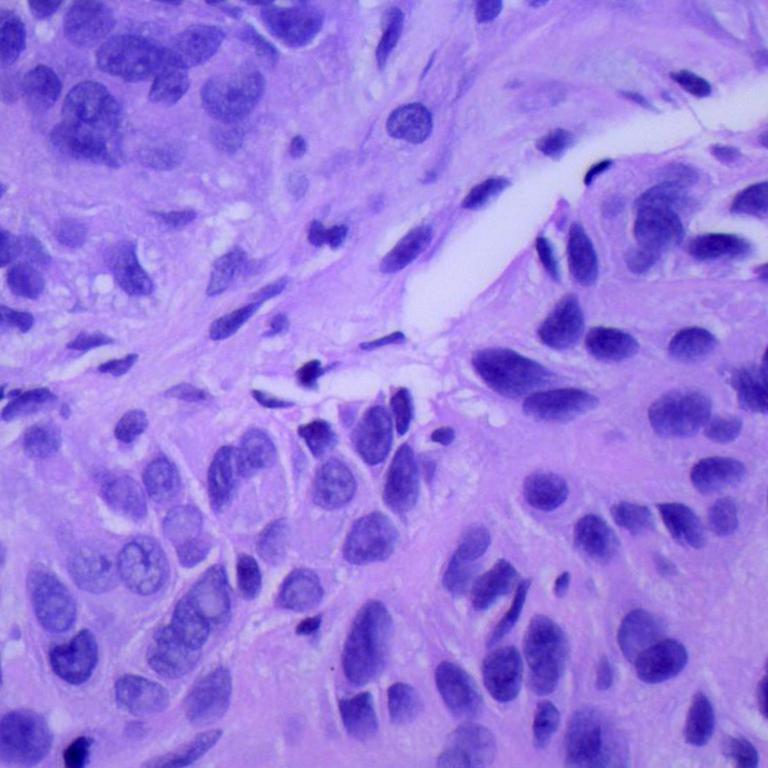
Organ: lung
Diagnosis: squamous carcinomas